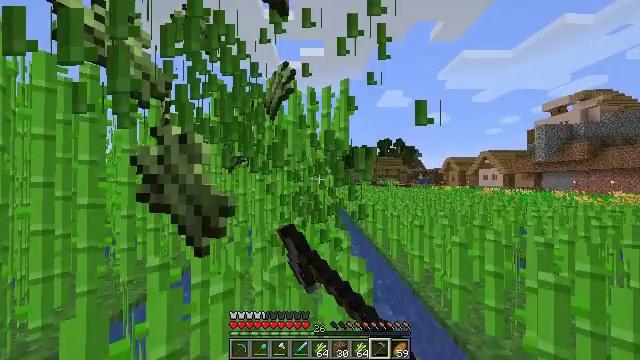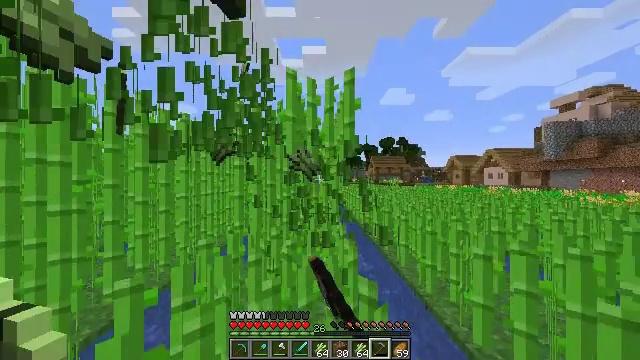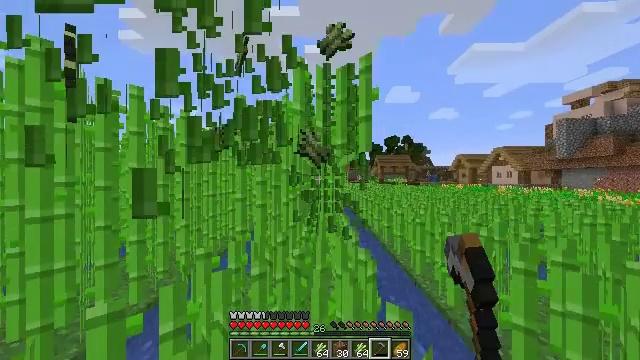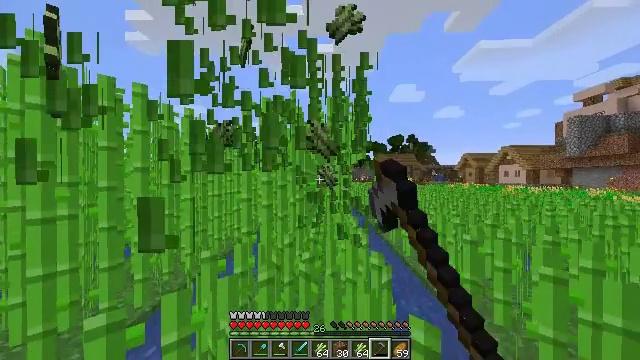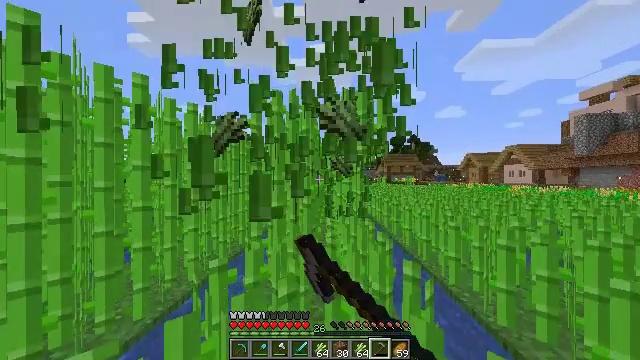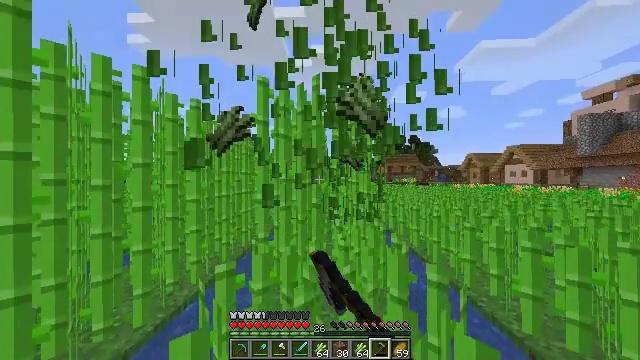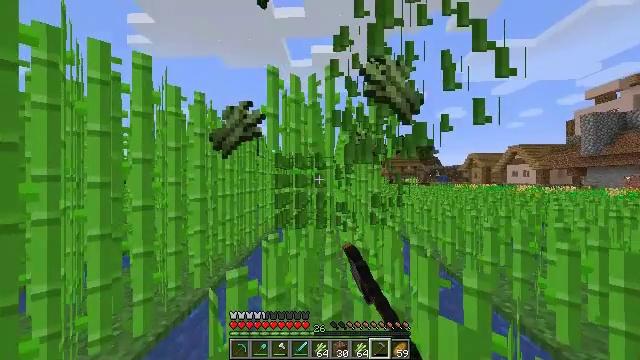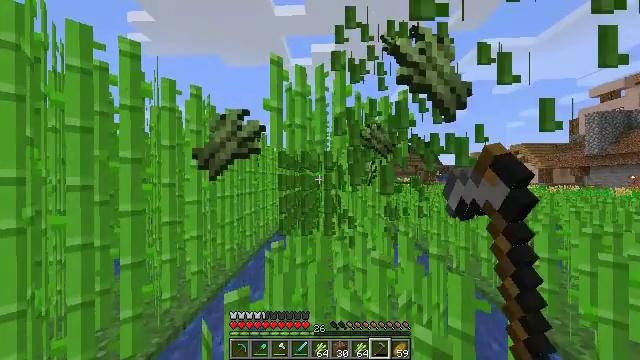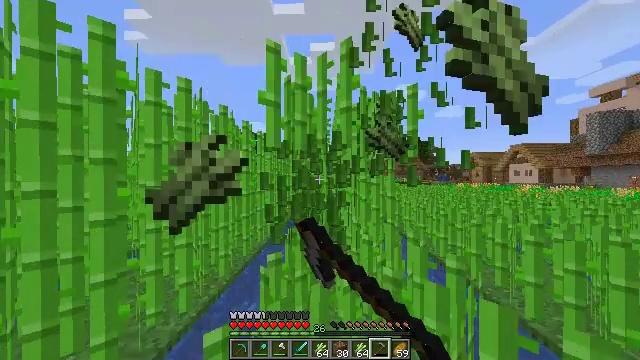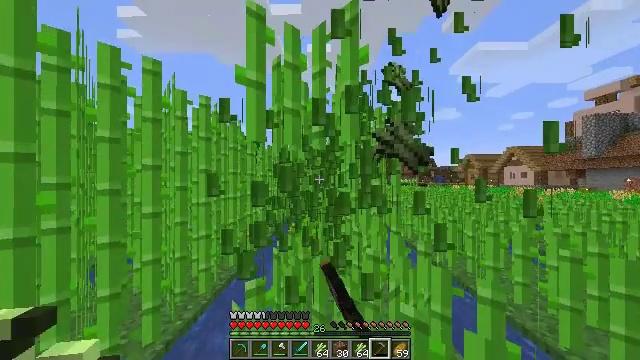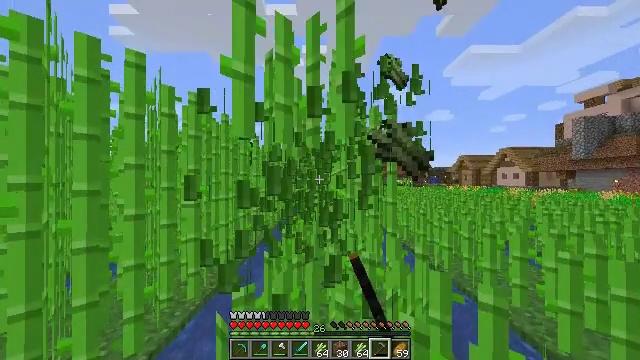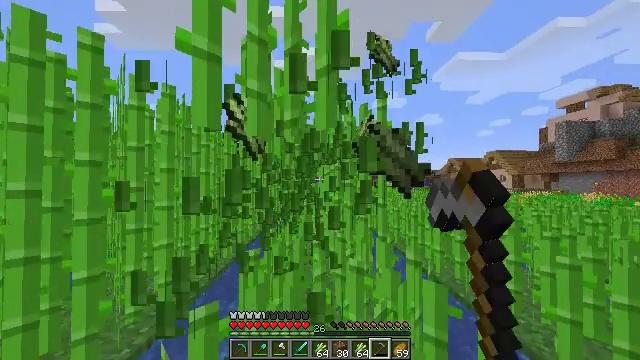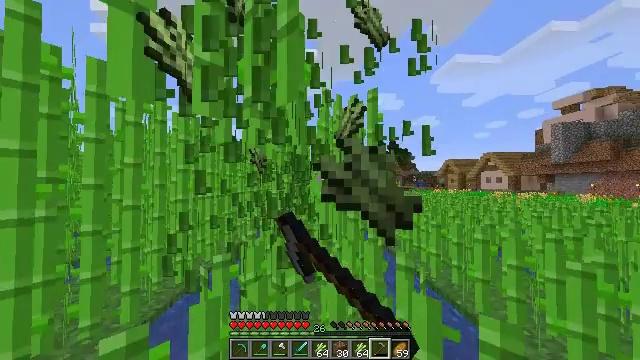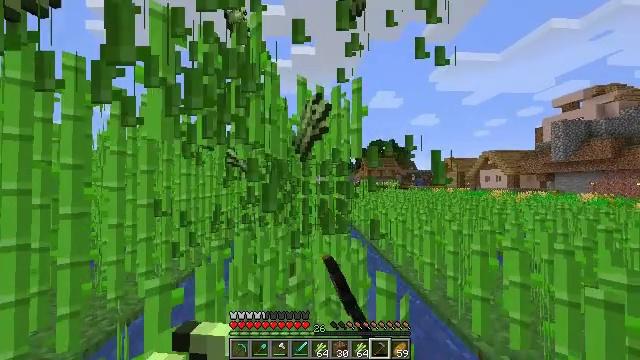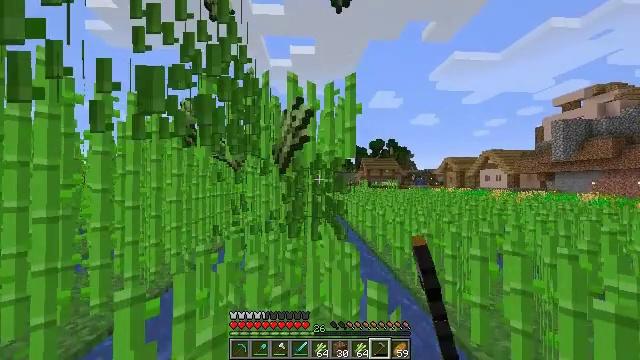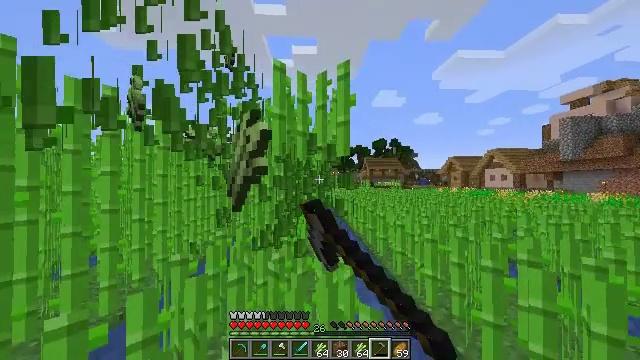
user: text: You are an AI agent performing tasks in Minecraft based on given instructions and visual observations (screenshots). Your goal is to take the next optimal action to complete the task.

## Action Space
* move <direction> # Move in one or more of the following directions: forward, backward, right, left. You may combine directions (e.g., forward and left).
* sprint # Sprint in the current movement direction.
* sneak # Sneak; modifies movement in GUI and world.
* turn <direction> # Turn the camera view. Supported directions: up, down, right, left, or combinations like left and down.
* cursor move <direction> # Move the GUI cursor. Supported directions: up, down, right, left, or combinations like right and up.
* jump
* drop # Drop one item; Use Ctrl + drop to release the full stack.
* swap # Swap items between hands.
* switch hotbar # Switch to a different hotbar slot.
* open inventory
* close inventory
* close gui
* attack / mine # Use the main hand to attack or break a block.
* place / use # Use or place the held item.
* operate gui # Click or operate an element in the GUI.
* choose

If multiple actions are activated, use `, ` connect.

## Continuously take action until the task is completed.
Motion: motion action
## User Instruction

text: Collect sugar cane near water sources.
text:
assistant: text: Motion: move forward, sprint, attack / mine
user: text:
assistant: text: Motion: move forward and move left, sprint, turn left, attack / mine
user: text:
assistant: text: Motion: move forward and move left, sprint, turn left, attack / mine
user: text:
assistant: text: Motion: move forward and move left, sprint, attack / mine
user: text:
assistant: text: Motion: move forward and move left, sprint, attack / mine
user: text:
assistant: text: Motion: move forward, sprint, attack / mine
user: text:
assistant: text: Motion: move forward, sprint, attack / mine
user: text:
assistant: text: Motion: move forward, sprint, attack / mine
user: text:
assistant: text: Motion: move forward, sprint, turn right, attack / mine
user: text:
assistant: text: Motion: move forward and move right, sprint, turn right, attack / mine
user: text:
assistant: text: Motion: move forward and move right, sprint, turn right, attack / mine
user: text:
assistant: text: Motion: move forward and move right, sprint, attack / mine
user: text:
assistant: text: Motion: move forward and move right, sprint, attack / mine
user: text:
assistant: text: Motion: move forward and move right, sprint, attack / mine
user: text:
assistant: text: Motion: move forward, sprint, attack / mine
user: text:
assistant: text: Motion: move forward and move left, sprint, turn left, attack / mine
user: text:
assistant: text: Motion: move forward and move left, sprint, turn left, attack / mine
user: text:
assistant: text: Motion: move forward and move left, sprint, turn left, attack / mine
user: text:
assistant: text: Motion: move forward and move left, sprint, attack / mine
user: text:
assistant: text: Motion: move forward and move left, sprint, attack / mine
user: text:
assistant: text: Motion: move forward, sprint, attack / mine
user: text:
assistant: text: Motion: move forward, sprint, attack / mine
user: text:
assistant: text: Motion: move forward and move right, sprint, attack / mine
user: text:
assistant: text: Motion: move forward and move right, sprint, turn right, attack / mine
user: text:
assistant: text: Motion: move forward and move right, sprint, turn right, attack / mine
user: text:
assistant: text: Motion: move forward and move right, sprint, attack / mine
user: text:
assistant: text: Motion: move forward, sprint, attack / mine
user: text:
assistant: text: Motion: move forward, sprint, attack / mine
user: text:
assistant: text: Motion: move forward and move left, sprint, attack / mine
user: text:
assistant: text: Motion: move forward and move left, sprint, attack / mine